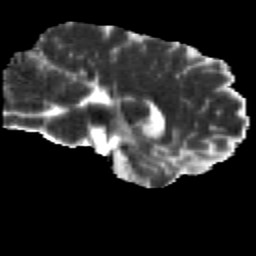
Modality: MD
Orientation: sagittal
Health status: healthy
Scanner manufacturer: siemens
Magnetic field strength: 3 T
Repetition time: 12 s
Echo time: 0.092 s